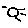
Label: sun